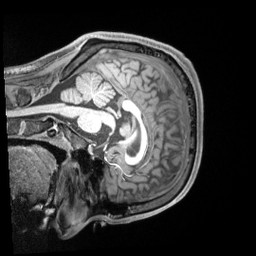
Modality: T1w
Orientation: sagittal
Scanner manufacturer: siemens
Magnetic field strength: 3 T
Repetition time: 2.5 s
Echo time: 0.00218 s